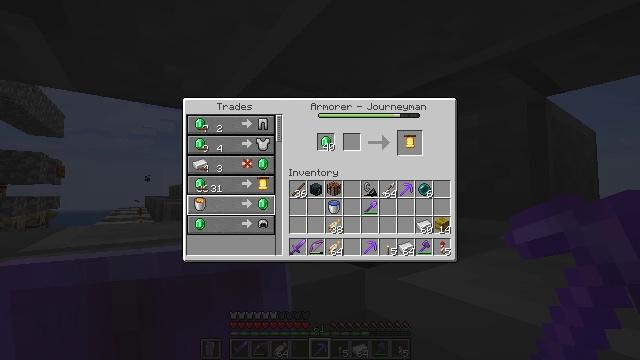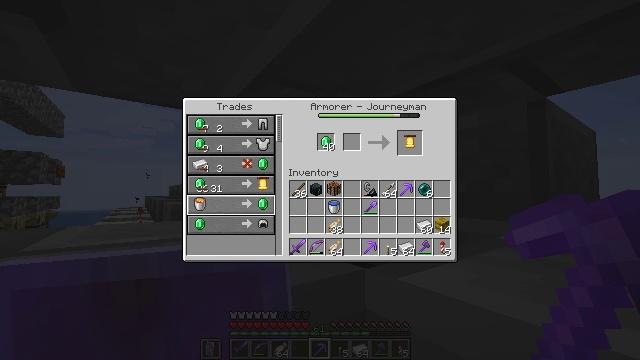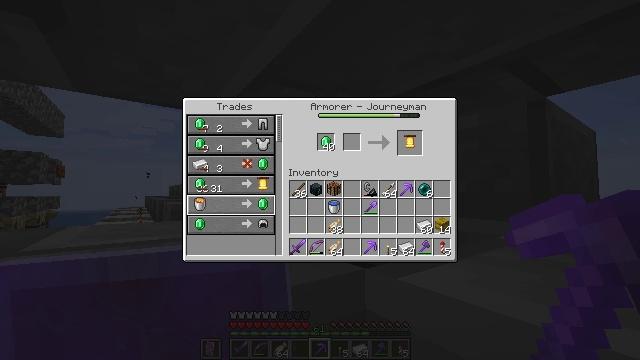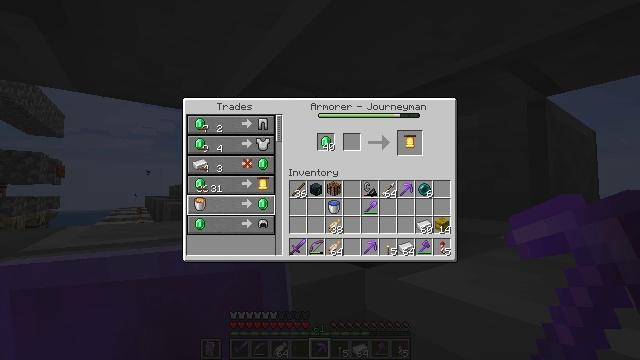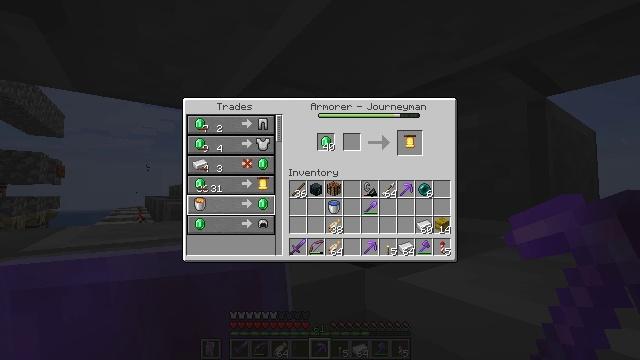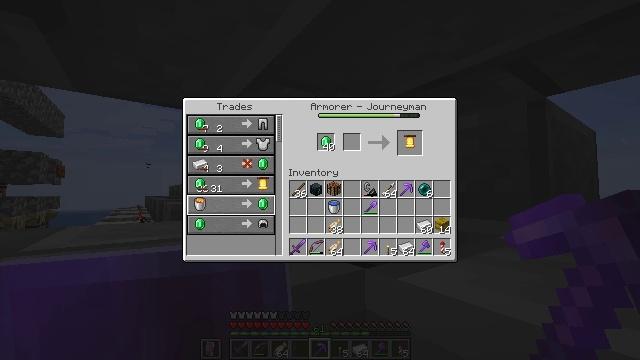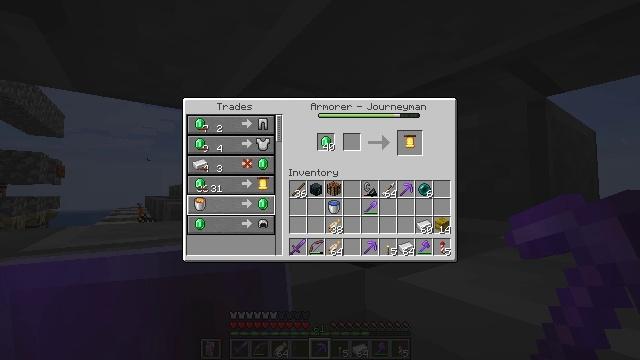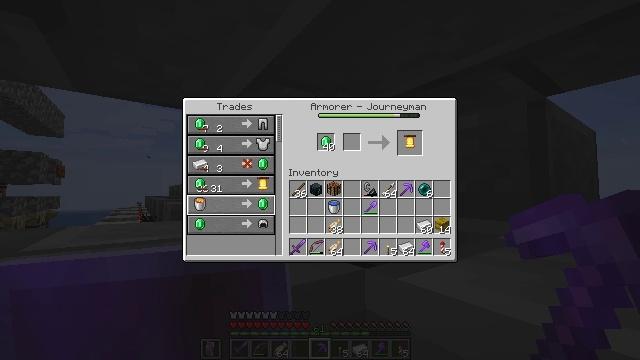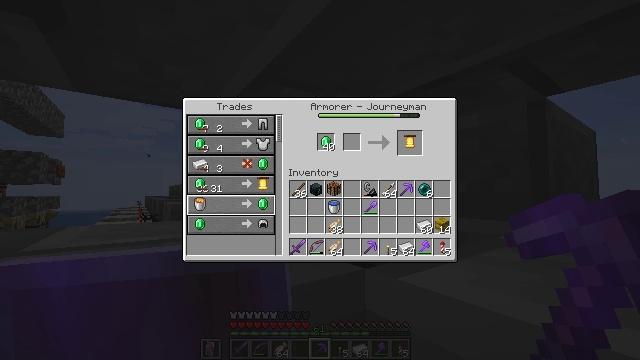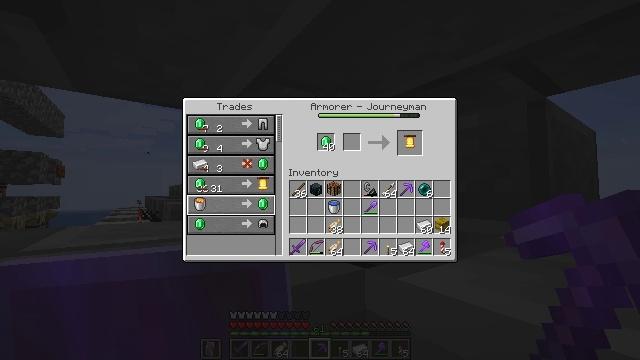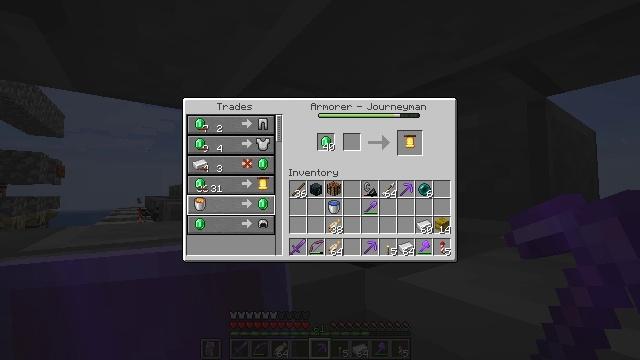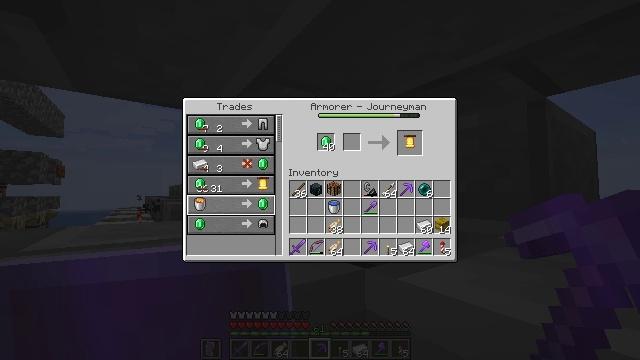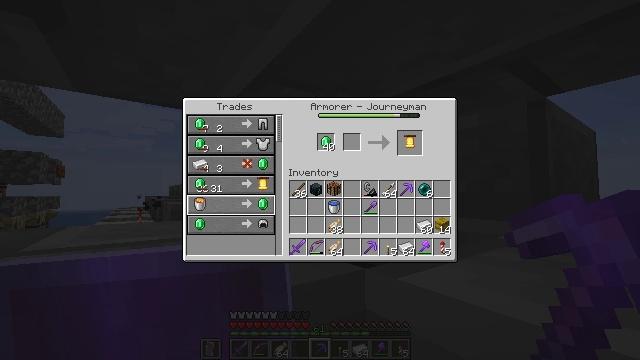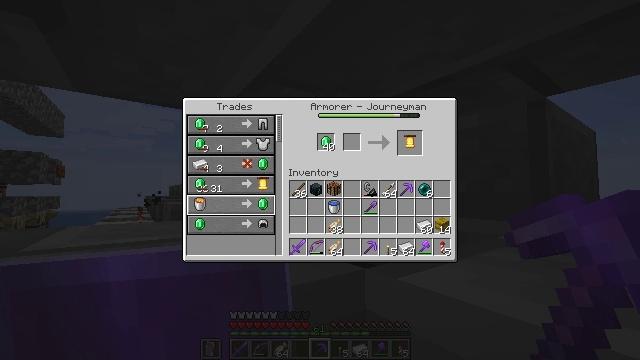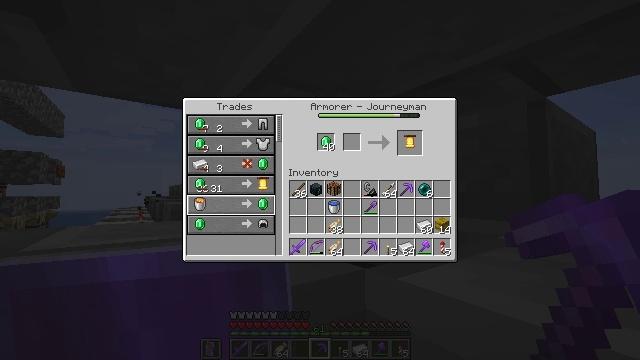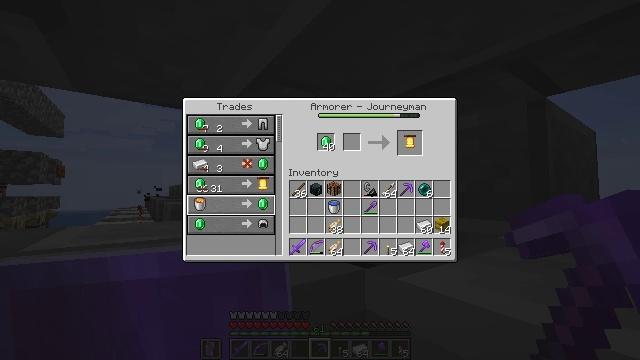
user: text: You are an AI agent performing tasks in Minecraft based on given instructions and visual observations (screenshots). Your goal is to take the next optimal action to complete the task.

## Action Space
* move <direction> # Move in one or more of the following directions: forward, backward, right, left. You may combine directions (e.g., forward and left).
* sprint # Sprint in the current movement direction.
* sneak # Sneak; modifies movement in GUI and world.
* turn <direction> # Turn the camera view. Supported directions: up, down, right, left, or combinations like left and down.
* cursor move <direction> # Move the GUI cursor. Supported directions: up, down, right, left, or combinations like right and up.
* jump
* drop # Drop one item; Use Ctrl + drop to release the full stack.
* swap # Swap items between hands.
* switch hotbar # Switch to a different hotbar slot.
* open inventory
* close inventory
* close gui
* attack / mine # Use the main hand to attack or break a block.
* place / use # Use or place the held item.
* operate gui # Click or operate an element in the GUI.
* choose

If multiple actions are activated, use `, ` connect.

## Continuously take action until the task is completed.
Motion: motion action
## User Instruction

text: Craft the chainmail helmet using the crafting table.
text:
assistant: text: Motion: no_op
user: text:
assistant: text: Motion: no_op
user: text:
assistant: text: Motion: no_op
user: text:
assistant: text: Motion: no_op
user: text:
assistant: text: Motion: no_op
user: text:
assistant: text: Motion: no_op
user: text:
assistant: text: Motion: no_op
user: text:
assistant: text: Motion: no_op
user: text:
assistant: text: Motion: no_op
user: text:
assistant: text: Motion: no_op
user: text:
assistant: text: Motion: no_op
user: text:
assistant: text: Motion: no_op
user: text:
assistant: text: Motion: no_op
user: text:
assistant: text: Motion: no_op
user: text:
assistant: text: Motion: no_op
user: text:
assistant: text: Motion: no_op
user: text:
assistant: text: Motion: no_op
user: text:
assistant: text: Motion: no_op
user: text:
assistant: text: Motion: no_op
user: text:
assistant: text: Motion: no_op
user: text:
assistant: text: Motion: no_op
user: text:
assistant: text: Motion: no_op
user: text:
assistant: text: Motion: no_op
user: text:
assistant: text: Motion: no_op
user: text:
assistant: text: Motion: no_op
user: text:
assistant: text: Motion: no_op
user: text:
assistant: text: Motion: no_op
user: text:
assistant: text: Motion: no_op
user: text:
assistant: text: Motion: no_op
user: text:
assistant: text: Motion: no_op